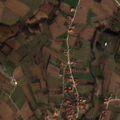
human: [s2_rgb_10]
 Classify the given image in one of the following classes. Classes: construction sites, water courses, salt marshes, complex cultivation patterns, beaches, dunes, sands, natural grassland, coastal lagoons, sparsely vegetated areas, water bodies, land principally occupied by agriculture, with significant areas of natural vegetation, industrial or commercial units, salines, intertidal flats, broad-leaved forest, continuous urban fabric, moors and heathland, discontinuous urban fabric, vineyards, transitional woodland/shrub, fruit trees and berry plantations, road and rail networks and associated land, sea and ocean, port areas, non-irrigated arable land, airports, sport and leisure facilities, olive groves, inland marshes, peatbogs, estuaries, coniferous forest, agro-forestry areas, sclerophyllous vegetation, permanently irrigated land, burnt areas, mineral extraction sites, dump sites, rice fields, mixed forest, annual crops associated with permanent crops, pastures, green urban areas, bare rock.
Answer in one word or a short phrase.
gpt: discontinuous urban fabric, non-irrigated arable land, complex cultivation patterns, land principally occupied by agriculture, with significant areas of natural vegetation